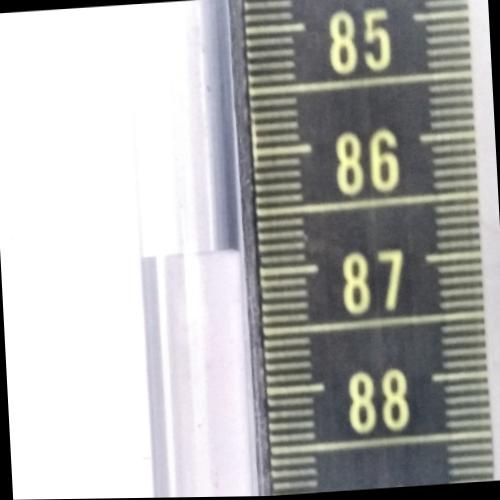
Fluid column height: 86.8 cm